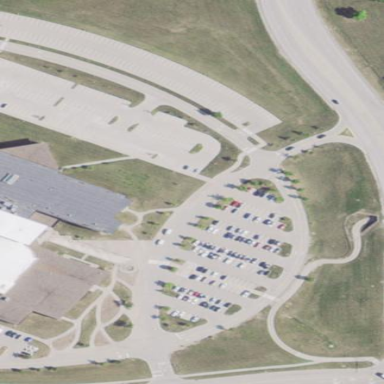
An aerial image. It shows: Pedestrian road.